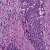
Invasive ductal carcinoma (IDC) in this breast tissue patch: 1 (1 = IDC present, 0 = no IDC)